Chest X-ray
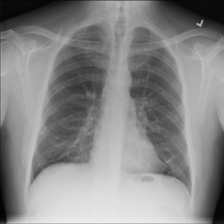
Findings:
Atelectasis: positive
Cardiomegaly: negative
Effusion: negative
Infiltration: positive
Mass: negative
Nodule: negative
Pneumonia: negative
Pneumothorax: negative
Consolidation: negative
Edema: negative
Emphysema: negative
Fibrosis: negative
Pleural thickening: negative
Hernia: negative